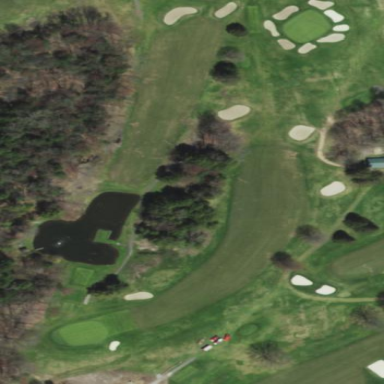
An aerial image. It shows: Rough area in golf course.